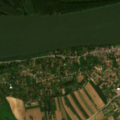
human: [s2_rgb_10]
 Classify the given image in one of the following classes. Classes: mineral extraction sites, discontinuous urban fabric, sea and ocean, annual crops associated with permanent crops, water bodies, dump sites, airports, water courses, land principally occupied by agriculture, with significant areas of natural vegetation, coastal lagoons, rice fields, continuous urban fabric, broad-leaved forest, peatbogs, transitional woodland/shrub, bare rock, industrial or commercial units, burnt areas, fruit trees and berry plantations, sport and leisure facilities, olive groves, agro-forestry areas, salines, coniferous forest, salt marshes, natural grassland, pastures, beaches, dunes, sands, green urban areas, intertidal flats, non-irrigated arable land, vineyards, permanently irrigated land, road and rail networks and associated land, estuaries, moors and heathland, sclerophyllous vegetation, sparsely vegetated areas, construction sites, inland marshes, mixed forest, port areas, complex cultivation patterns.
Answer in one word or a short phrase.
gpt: discontinuous urban fabric, non-irrigated arable land, complex cultivation patterns, land principally occupied by agriculture, with significant areas of natural vegetation, broad-leaved forest, water courses